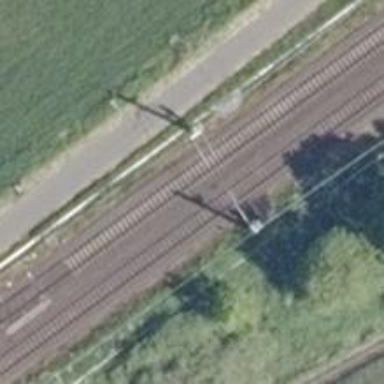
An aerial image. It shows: Railway signal.